Question: I have implemented a calendar view (<URL>. When you click on a day cell, a 'NSTableViewRow' is inserted below, containing details for the day.
Insertion and deletion is animated as 'NSTableViewAnimationSlideDown' and 'NSTableViewAnimationSlideUp' respectively. The standard AppKit components seem to simply vanish during the animation. That was weird enough for a few test labels, but Core Plot and it's 'CPTGraphHostingView's don't play along nicely:
The plot view (containing 1 bar plot) appears outside the visible range of the row view and jumps into place once the row finished its animation. See animated GIF below:

The row view contains a custom view with 2 labels and 1 plot view. The custom view is pinned to all 4 edges of to the row view via AutoLayout (in code). I added Auto Layout constraints to the plot and labels relative to the edges of the parent custom view. I had hoped this would resize the plot according to the animation, but it doesn't seem to resize but instead (slide not shrink).
1. Ordering the plot behind the rest of the table seems to be my first problem here.
2. I have no clue why the plot, drawing above the rest or not, doesn't slide animated.
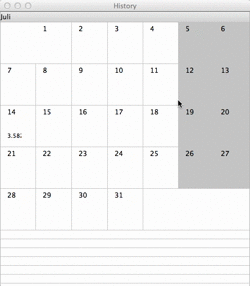
Answer: Turned out it was an issue with Core Plot being based on 'CALayer's, which don't animate well in a solely view-based table. After fiddling with different ideas for a while, I got it working with 'setWantsLayer:YES', sent to the container view (not the 'NSTableView'! That didn't work out well).
This can be done in Interface Builder easily: